Question:
hope you can see what am I missing.
this error happened after I tried to get this variable from a public class globalv
'''
public shared ip() as string
'''
I deleted the class and I still get this error..
I do want my variable to be "global" so I will not make a new instance every time I need it. So I tried putting it at the top to make it global in the form.
'''
Public Class Form1
#Region "variables"
Delegate Sub SetTextCallback(ByVal [text] As String)
Dim x As New SetTextCallback(AddressOf ReceivedText)
Dim stringOfRtb As String = rtb.Text
Dim incoming() As String
Dim ip() As String
#End Region
Private Sub btnSaveIP_Click(ByVal sender As System.Object, ByVal e As System.EventArgs) Handles btnSaveIP.Click
incoming = stringOfRtb.Split(ControlChars.CrLf.ToCharArray) ''vcrlf splitter
ip = incoming(3).Split(":"c)
txtSend.Text = "set ip local " & ip(1)
End sub
Private Sub btnSettings_Click(ByVal sender As System.Object, ByVal e As System.EventArgs) Handles btnSettings.Click
ip = incoming(3).Split("="c)
txtIP.Text = ip(1)
End sub
'''
Can you guys see what's wrong? It's been working before this.. :(
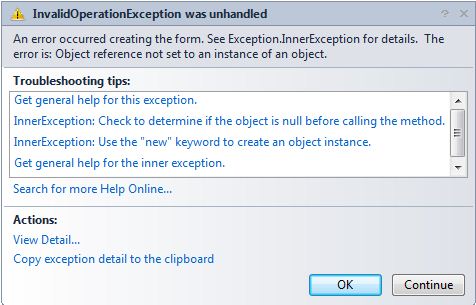
Answer: If you're trying to create a 'Global' variable for use throughout your application, it is better off in a module rather than a class. Just create a module in the root namespace of the application called something like "Globals", then declare the variable 'Public ip() As String' (and assign it a value), then you should be able to call it from within that application.
Your problem actually seems to be coming though, from the fact that some of your value assigns to ip() are not giving a reference to which element of the array (such as 'ip = incoming(3).Split(":"c)' should be something like 'ip(1) = incoming(3).Split(":"c)'.